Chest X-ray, PA view. Patient: 26 years old, sex M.
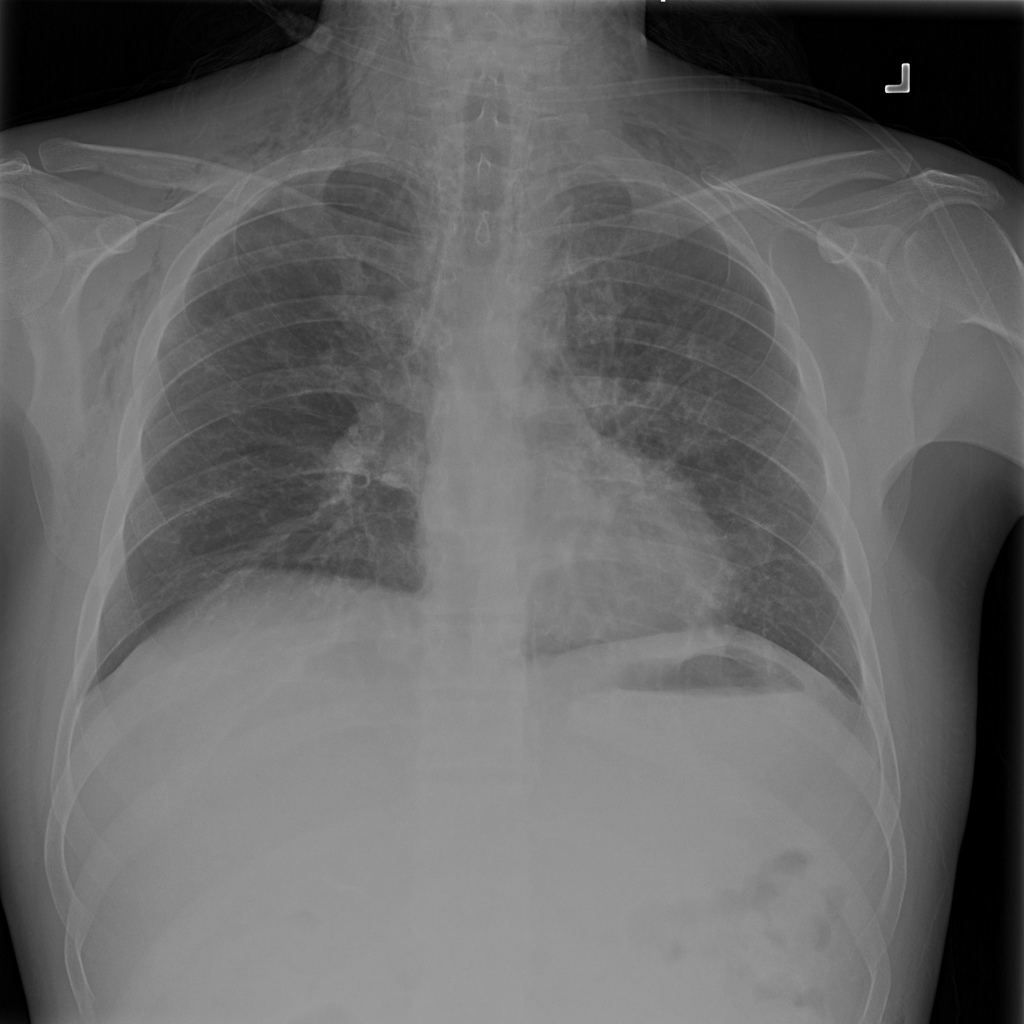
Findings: No Finding